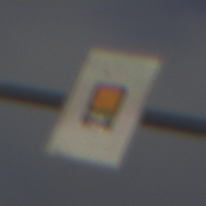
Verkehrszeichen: KennzeichnungspflichtigeFahrzeugeGefaehrlicheGueterOhnePfeilsymbol
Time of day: SunriseSunset
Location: Outdoor (Nature)
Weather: PartlyCloudy
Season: NotSpecified
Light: Natural